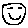
Label: smiley face